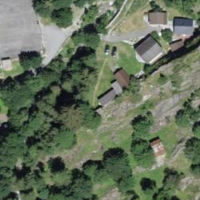
EUNIS habitat code: 43
Species observed at this site:
Echium vulgare
Fraxinus excelsior
Sciurus vulgaris
Chorthippus brunneus
Acer pseudoplatanus